Question: I use Bootstrap for my css layout.
How come the following html code produces different 'margin-left' for the side elements ?
Like the screen shot shows.
Thanks a lot for the help.
'''
<body>
<div class="container-fluid pink"> <!--container-->
<div class="row-fluid">
<div class="span12 grey"> <!--header-->
header<br/><br/><br/><br/>
</div>
<div class="row-fluid"> <!--navs-->
<div class="span2 green">nav 1</div>
<div class="span2 yellow">nav 2</div>
<div class="span2 yellow">nav 3</div>
<div class="span2 green">nav 4</div>
<div class="span2 yellow">nav 5</div>
<div class="span2 green">nav 6</div>
</div>
<div class="row-fluid">
<div class="span3 yellow"> <!--sidebar-->
<div class="span12 cyan">side 1</div>
<div class="span12 blue">side 2</div>
<div class="span12 cyan">side 3</div>
</div>
<div class="span9 blue"> <!--Body-->
body<br/><br/><br/><br/><br/>
</div>
</div>
<div class="row-fluid"> <!--footer-->
<div class="span4 green">foot 1</div>
<div class="span4 grey">foot 2</div>
<div class="span4 green">foot3</div>
</div>
</div>
</div>
</body>
'''

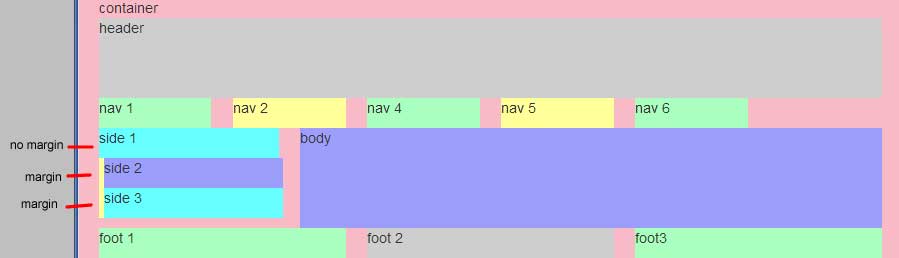
Answer: You have nested rows in the side bar. Try this for that section
'''
<div class="row-fluid">
<div class="span3 yellow"> <!--sidebar-->
<div class="row-fluid"> <!-- start nested rows -->
<div class="span12 cyan">side 1</div>
</div>
<div class="row-fluid">
<div class="span12 blue">side 2</div>
</div>
<div class="row-fluid">
<div class="span12 cyan">side 3</div>
</div> <!-- end nested rows -->
</div>
</div>
'''
For full details, see the fluid nested section at <URL>
Good luck!